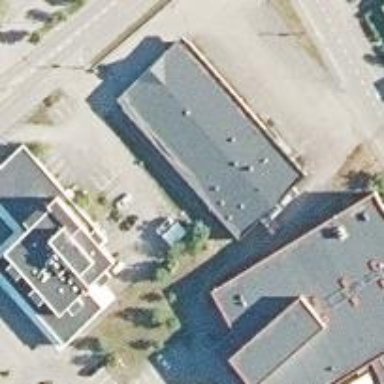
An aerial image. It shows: Building that houses supermarket.